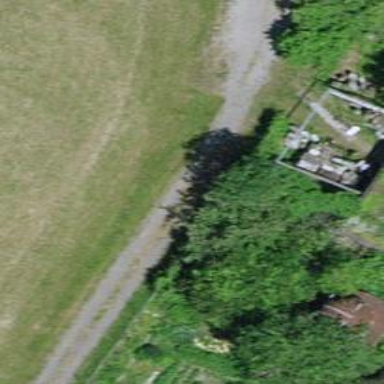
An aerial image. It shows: Unpaved footway.